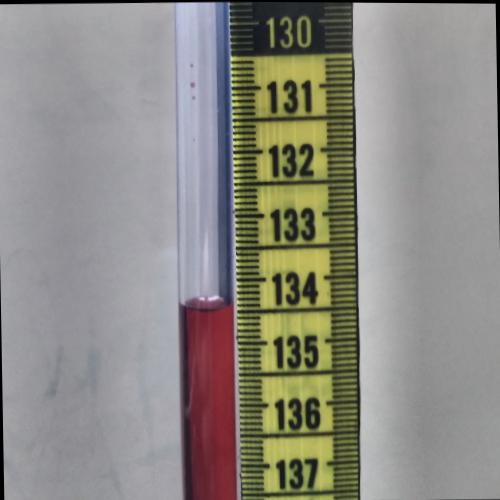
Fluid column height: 134.5 cm